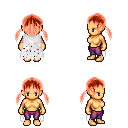
a pixel art fantasy rpg character, female body template, human, tanned skin, white tattered cape, magenta pants, red twin-tailed hairstyle, four views (front, back, left, right), 2x2 character sprite sheet, small pixel art, hard edges, no anti-aliasing